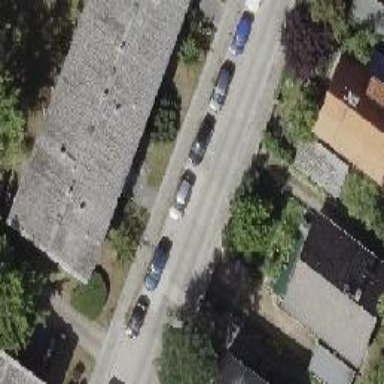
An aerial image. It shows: Residential concrete road with sidewalks on both sides.